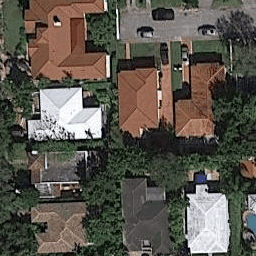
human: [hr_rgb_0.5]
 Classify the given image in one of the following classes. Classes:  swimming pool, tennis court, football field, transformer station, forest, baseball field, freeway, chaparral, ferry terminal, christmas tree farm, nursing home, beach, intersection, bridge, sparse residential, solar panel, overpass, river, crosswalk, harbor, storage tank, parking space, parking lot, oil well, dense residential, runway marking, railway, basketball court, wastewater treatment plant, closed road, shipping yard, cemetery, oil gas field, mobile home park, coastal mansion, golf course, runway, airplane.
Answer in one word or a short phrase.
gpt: dense residential